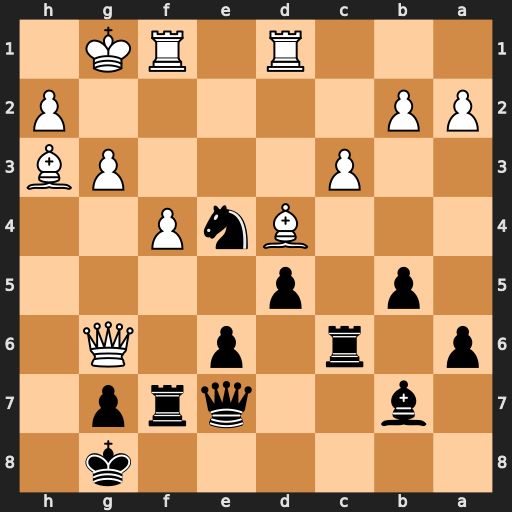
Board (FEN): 6k1/1b2qrp1/p1r1p1Q1/1p1p4/3BnP2/2P3PB/PP5P/3R1RK1
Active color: b
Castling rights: -
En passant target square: -
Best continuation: e5 Qxc6 Bxc6